Question: I have a table in this format:

I am trying to write a R script that will "extract" from the table for example the cases that have c2==1, (c2 and c3)== 1, (c2 and c4)==1, (c1 and c2 and c3)==1, and so on ...
so that in the end I will have a list that has the Counts value for each case.
Example list for columns that have c2 == 1:
C2<-c(4, 42, 12, ...)
I tried to it on this way: totalC2<-table[table[c1]], also if I use table$c1 == 1 it is not working.
Can anyone give-me a suggestion how to solve this problem?
I forgot to mention that the table comes from the function:
vennCounts()
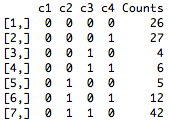
Answer: In the output you will have named list with corresponding counts. But maybe the same results could be achieved with the more clear and straightforward solution. Let's wait and see for another answers.
'''
# data simulation
c1 <- sample(c(0,1), 10, replace=T)
c2 <- sample(c(0,1), 10, replace=T)
c3 <- sample(c(0,1), 10, replace=T)
c4 <- sample(c(0,1), 10, replace=T)
Counts <- sample(1:100, 10)
df <- data.frame(c1, c2,c3, c4, Counts)
f <- function(y) {
idx <- apply(df[,y, drop=F], 1, function(x) all(x == 1))
df[idx, "Counts"]
}
out <- list()
l <- sapply(1:4, function(x) {combn(x=c("c1", "c2", "c3", "c4"), m=x, simplify=F)})
l <- unlist(l, recursive=F)
for (x in l) {
out[[paste(x, collapse="")]] <- f(x)
}
'''